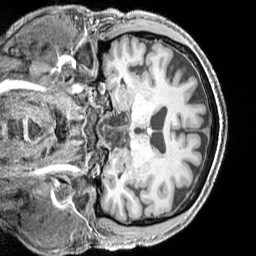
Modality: T1w
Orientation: coronal
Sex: male
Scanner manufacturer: siemens
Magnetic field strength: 3 T
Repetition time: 2.3 s
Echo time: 0.00226 s